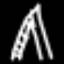
Label: The Eiffel Tower